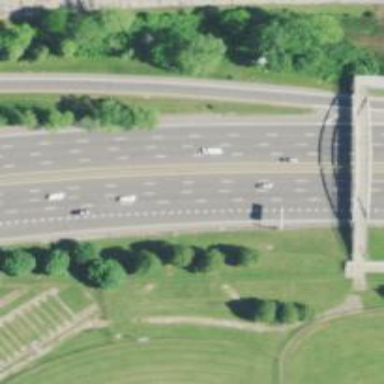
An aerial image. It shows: Motorway junction.